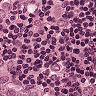
Metastatic tissue present: yes